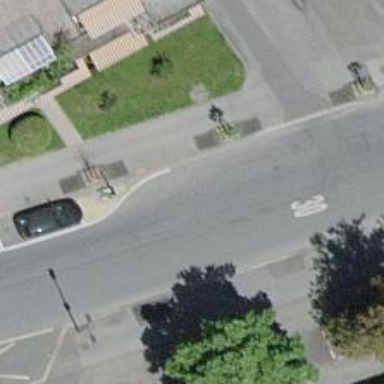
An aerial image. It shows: Broadleaved tree found on street.